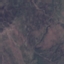
Land use / land cover: HerbaceousVegetation